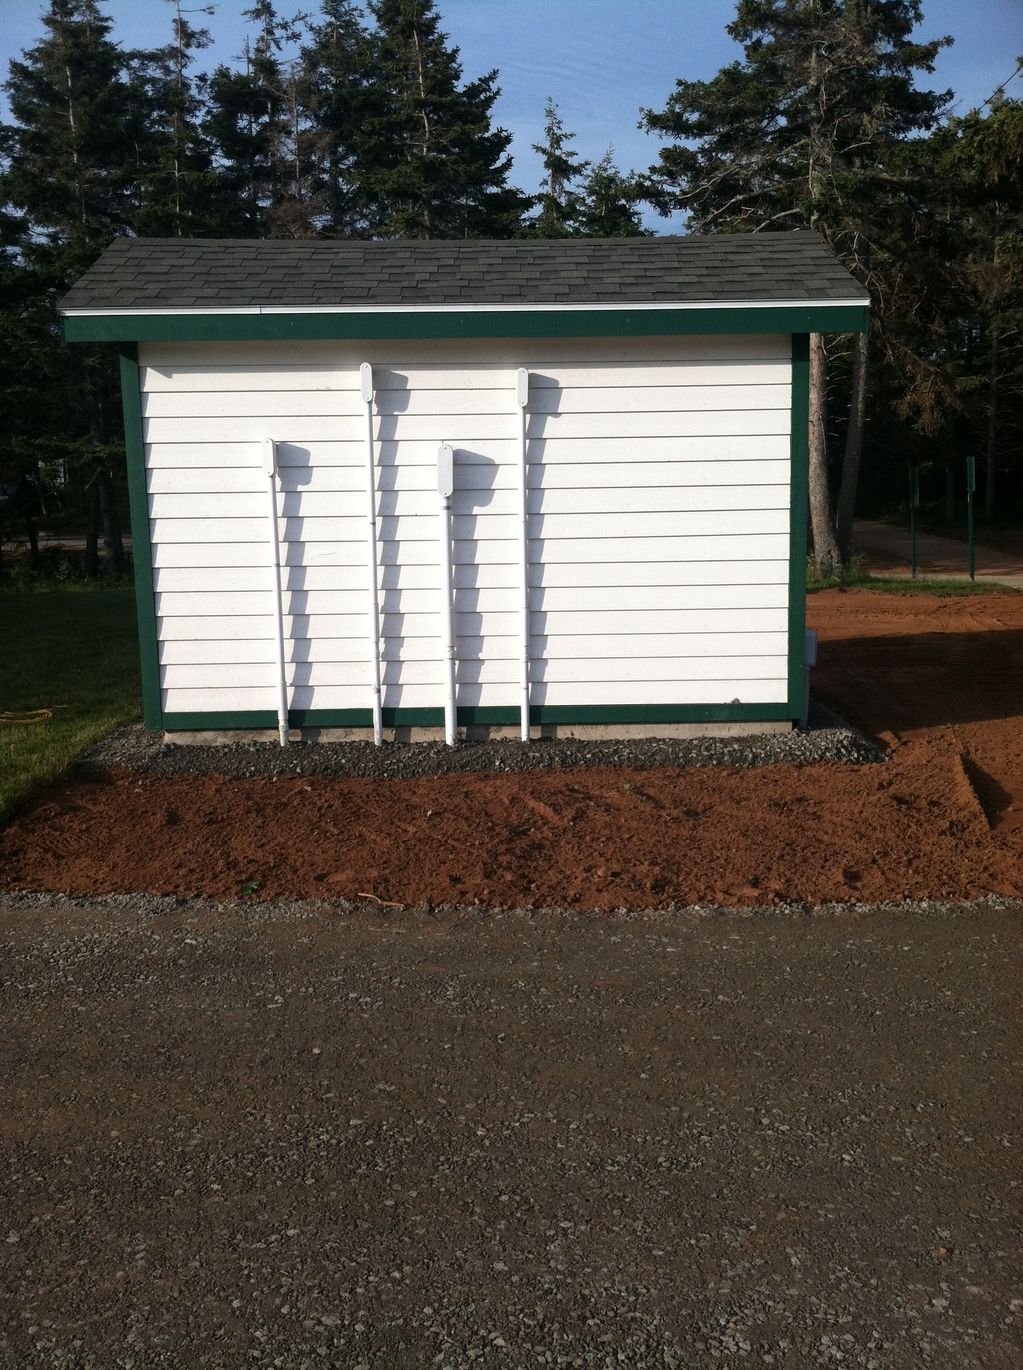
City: charlottetown